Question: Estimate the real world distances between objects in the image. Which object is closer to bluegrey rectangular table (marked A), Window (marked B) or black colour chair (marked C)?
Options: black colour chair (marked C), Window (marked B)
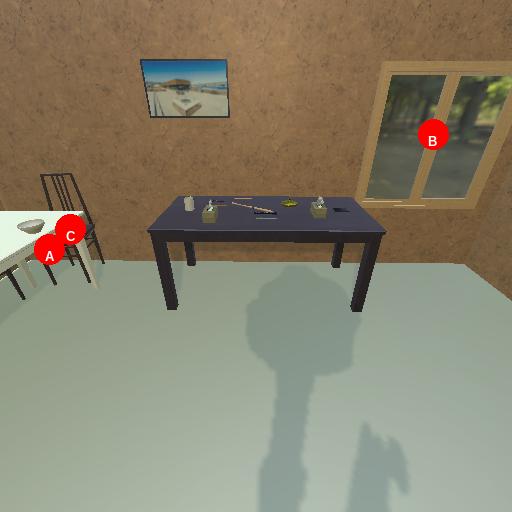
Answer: black colour chair (marked C)